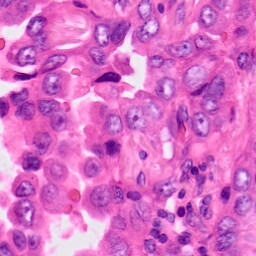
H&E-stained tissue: Lung